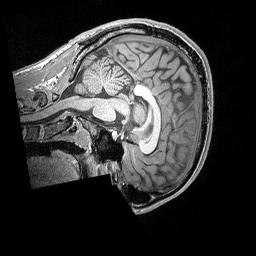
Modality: T1w
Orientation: sagittal
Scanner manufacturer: siemens
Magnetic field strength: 3 T
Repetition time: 2.3 s
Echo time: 0.00298 s